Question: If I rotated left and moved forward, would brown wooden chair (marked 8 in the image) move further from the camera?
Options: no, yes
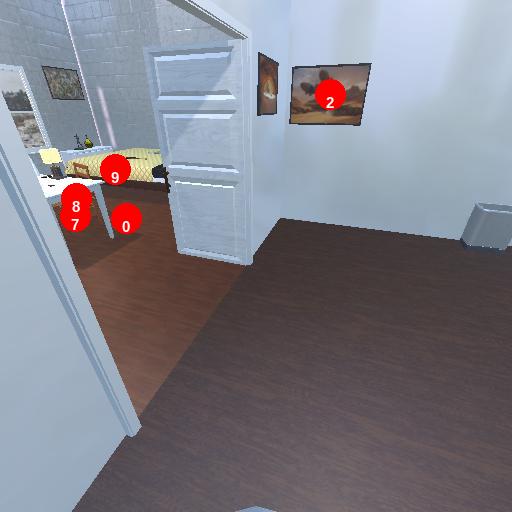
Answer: no